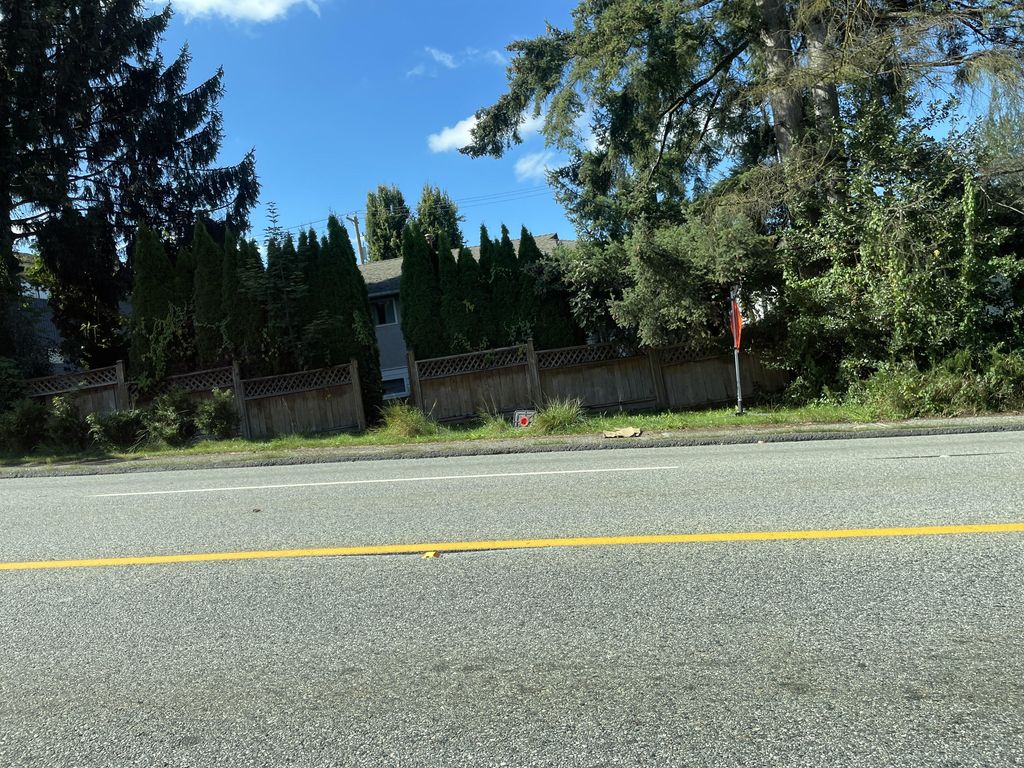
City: vancouver